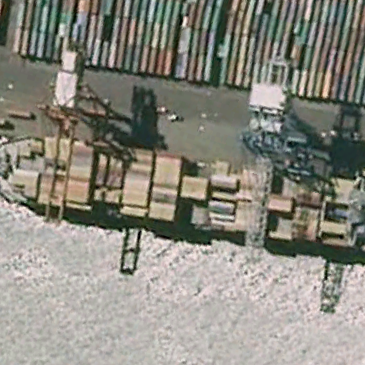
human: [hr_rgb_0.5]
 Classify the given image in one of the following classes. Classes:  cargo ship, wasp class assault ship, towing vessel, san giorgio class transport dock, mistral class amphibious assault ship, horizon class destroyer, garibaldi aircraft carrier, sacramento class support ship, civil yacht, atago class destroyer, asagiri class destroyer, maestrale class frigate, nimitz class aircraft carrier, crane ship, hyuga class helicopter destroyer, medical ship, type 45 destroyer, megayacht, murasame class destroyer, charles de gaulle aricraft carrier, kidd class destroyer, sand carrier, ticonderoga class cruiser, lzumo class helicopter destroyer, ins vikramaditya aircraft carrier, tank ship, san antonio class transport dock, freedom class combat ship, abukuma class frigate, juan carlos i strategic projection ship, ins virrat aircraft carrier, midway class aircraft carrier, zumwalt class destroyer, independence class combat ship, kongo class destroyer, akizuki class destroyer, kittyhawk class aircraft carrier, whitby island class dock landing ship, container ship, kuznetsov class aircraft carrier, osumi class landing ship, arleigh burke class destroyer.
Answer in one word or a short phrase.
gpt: Container ship